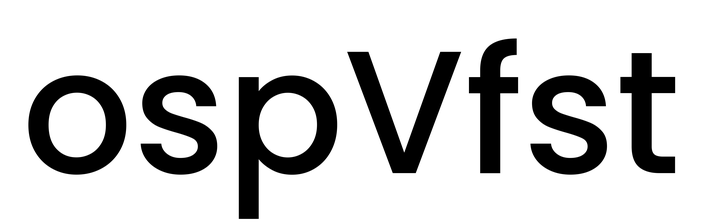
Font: Poppins-Medium